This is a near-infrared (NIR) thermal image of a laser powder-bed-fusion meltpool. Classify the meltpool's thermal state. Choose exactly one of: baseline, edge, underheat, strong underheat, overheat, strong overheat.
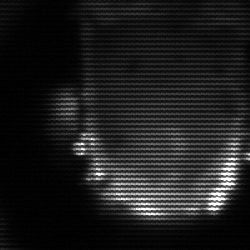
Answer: baseline